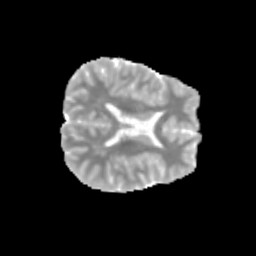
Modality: MD
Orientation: axial
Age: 11
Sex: male
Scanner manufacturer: siemens
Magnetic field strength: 3 T
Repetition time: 3.8 s
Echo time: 0.07 s